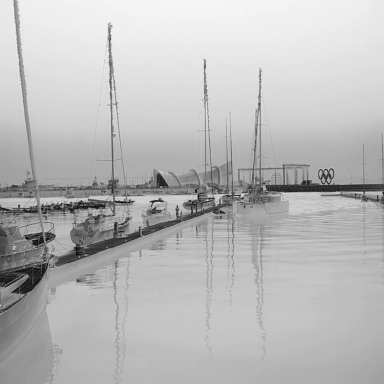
There are six sailboats in the infrared image.